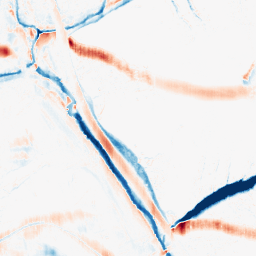
Category: morphological
Decomposition family: morphological_ellipse
Decomposition parameters: operation: average
width: 20
height: 5
Upsampling method: sinc_hamming
Upsampling parameters: scale: 2
kernel_size: 4
Upsampling scale: 2